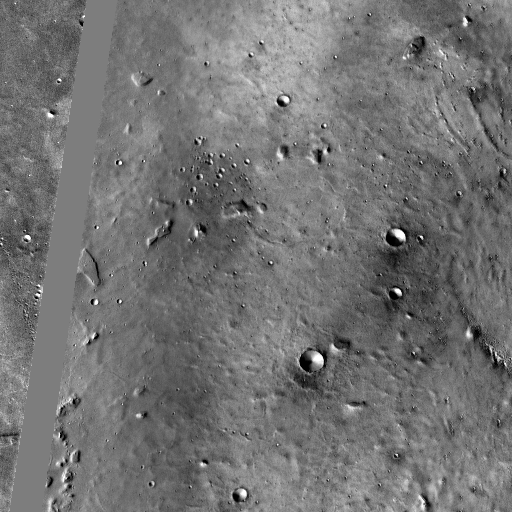
Crater classes present: Background, Other, Buried, Secondary